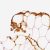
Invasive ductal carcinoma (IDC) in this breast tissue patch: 0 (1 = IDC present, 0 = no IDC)